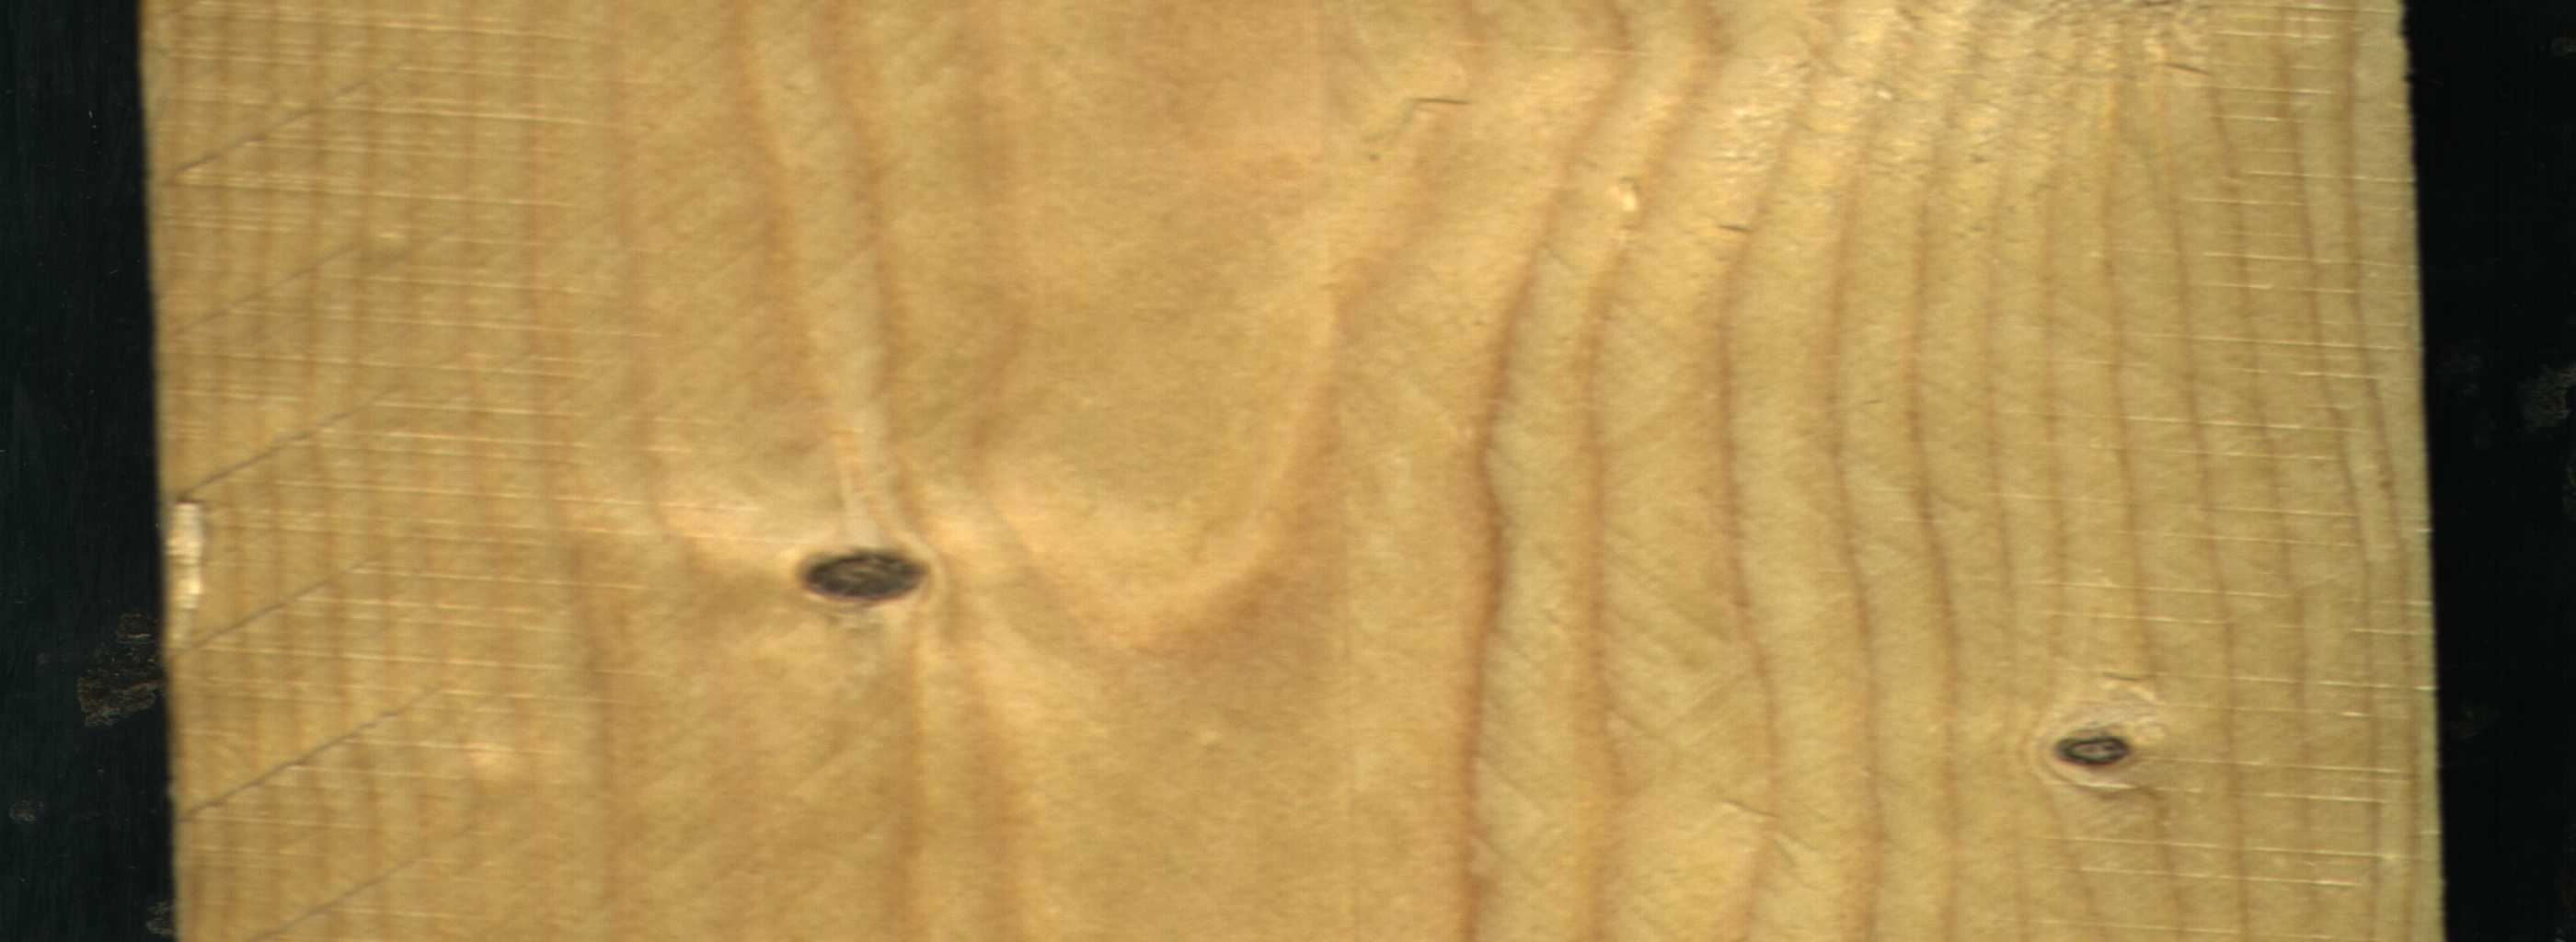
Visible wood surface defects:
Dead_Knot
Dead_Knot